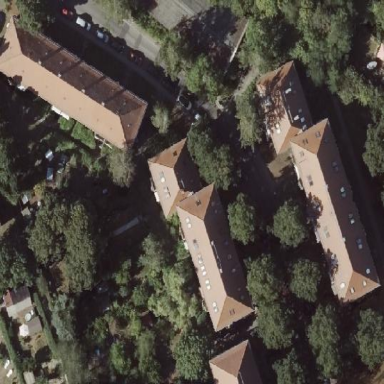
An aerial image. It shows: Hipped-roof building with apartments.